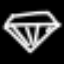
Label: diamond